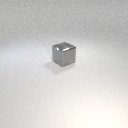
large gray metal cube